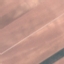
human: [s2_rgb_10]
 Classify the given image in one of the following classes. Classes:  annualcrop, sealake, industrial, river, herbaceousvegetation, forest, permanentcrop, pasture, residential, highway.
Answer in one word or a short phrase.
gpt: AnnualCrop